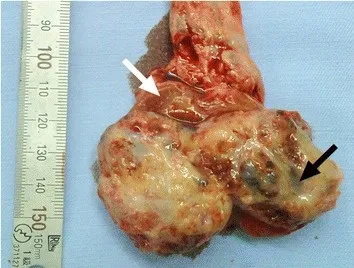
Macroscopic appearance of the resected testis. The white arrow indicates the macroscopically recognized normal testicular tissue that was subsequently cryopreserved. The black arrow indicates the testicular tumor.
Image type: medical_photograph (other_medical_photograph)